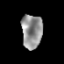
Tissue: prostate
Cell type: Epithelial cells
Senescence score: 0.3157
Nuclear area (px): 696
Mean DAPI intensity: 146.303